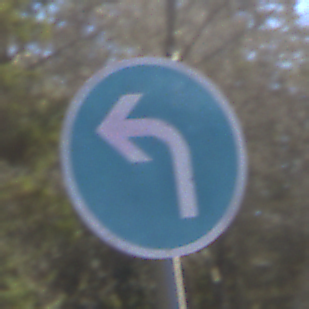
Verkehrszeichen: VorgeschriebeneFahrtrichtungLinks
Umgebung: Outdoor, Nature
Tageszeit: MorningAfternoon
Wetter: Clear
Licht: Natural
Jahreszeit: Winter
Kontrast: HighContrast